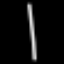
Label: line